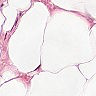
Metastatic tissue present: no